Field crop: maize
Growth stage: 2
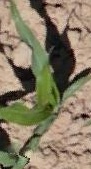
Species: maize